Question: What i want to achieve is To add names to my current select and for all the highlighted cells to be on the same row

right now I am getting to this result with
'''
Select
CASE sc.Tipo WHEN 1 THEN
sc.SaldoIni ELSE 0 END,
CASE sc.Tipo WHEN 2 THEN
sc.Importes1 ELSE 0 END,
CASE sc.Tipo WHEN 3 THEN
sc.Importes1 ELSE 0 END,
CASE sc.Tipo WHEN 1 THEN
sc.Importes1 ELSE 0 END
FROM SaldosCuentas sc
INNER JOIN Cuentas c
ON
c.Id = sc.IdCuenta WHERE sc.Ejercicio = 13 and sc.IdCuenta = 131
'''
how would i go about putting all the highlighted text on one row
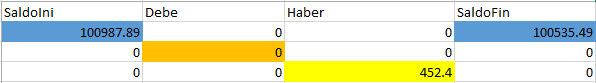
Answer: You can put those case statements inside a SUM function for your query to return 1 row.
'SUM(CASE sc.Tipo WHEN 1 THEN sc.SaldoIni ELSE 0 END) AS SaldoIni'